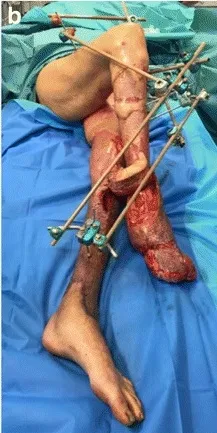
Both legs were immobilized together using an external fixation (Hoffmann apparatus).
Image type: medical_photograph (other_medical_photograph)